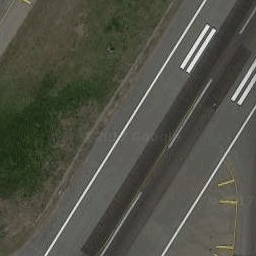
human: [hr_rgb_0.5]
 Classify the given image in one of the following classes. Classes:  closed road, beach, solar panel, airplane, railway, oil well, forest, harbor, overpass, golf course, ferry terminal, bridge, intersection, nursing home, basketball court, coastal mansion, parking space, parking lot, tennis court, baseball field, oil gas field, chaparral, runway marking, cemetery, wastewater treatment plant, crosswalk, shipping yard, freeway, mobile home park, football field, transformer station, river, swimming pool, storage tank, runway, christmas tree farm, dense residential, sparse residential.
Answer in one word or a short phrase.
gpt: runway